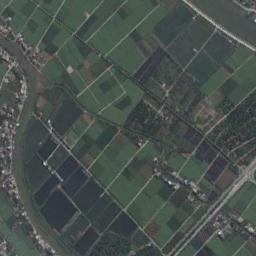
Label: rectangular_farmland